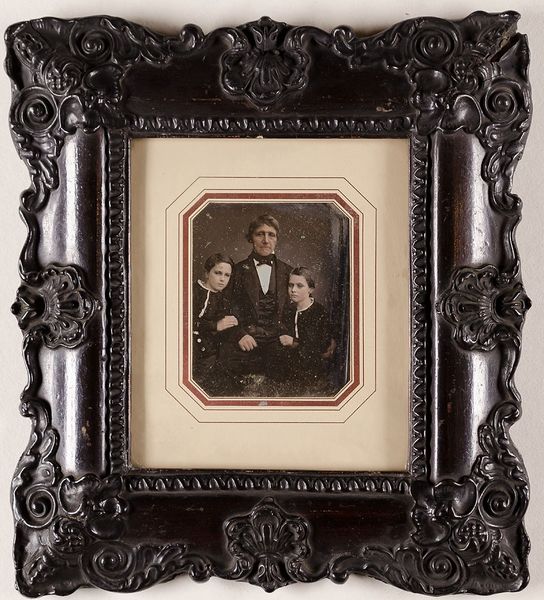
Titel: Herr Brand und seine Enkel Rudolf (l.) und Ferdinand Boldemann
Standort: Hamburg
Institution: Museum für Kunst und Gewerbe Hamburg
Schlagwörter: mann, gruppenportrait, figur, junge, foto, fotografie, photographie, photo, gerahmt, enkel, lichtbild, daguerreotypie, bildwerke, angewandte und bildende kunst, hessische systematik, porträtfotografie, porträtphotographie, gruppenporträt, großeltern, großvater